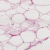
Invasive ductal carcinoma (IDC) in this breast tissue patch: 0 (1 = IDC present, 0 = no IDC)